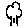
Label: tree